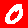
Digit: 0